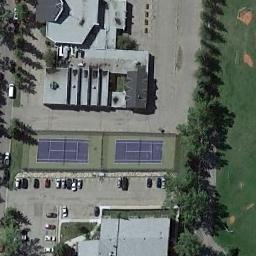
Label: tennis_court